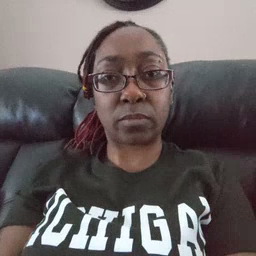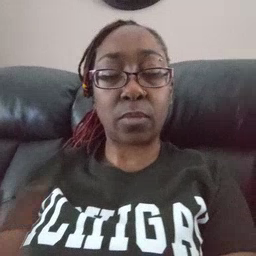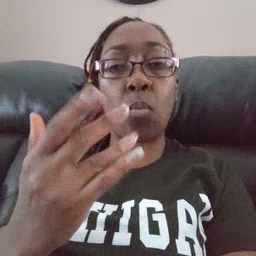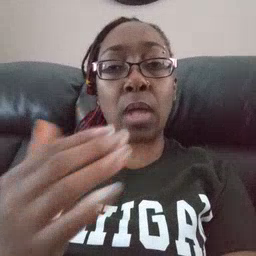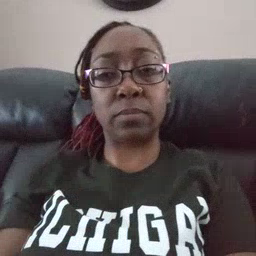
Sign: wait